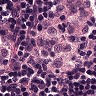
Metastatic tissue present: no